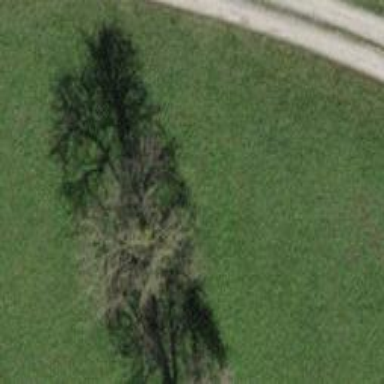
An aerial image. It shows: Single tag "natural: tree."